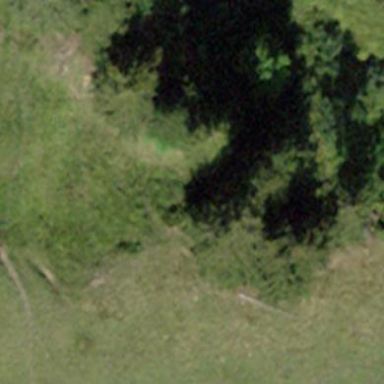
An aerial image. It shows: Forest area.